Aerial crown-view tile of a tropical tree (Barro Colorado Island, Panama), acquired 20250317:
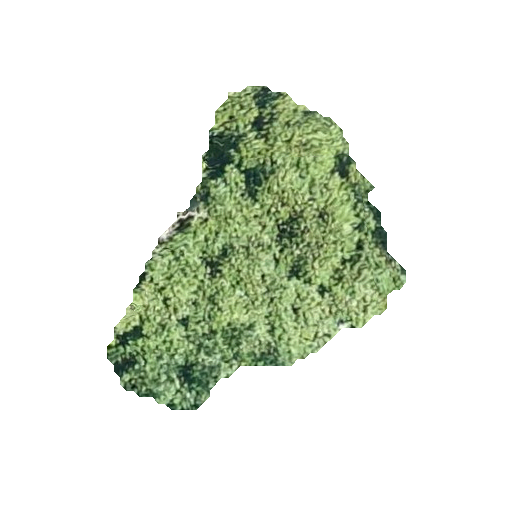
Species: Tachigali panamensis
GBIF accepted scientific name: Tachigali panamensis
Crown area: 82.427 m²